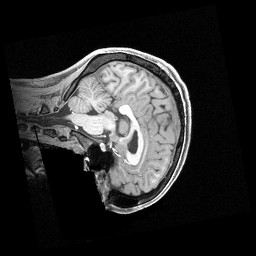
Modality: T1w
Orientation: sagittal
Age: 25
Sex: female
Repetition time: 2.4 s
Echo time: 0.00222 s